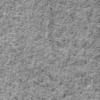
Label: not_dusty